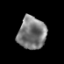
Tissue: prostate
Cell type: Epithelial cells
Senescence score: 0.3535
Nuclear area (px): 888
Mean DAPI intensity: 123.439